Question: I am trying to get my menu set up for my WatchKit app. According to the documentation on the Watch HIG, the Canvas size for the image should be 80 x 80. I did this, set my MenuItem as Custom, and put in the image I created, however nothing shows up. What am I doing wrong?
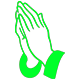
Answer: Things to check:
1) Is the image part of your WatchKit app's bundle/image catalog? Anywhere else and it won't work.
2) Are you setting this programatically? If so, double-check that you're referencing the correct image.